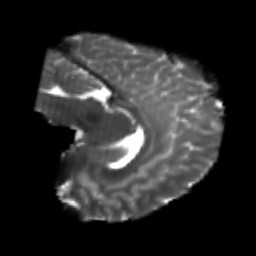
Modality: T2w
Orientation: sagittal
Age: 22
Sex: female
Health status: healthy
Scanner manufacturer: philips
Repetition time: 7.387 s
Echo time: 0.08599 s